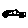
Label: car